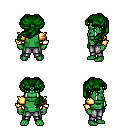
a pixel art fantasy rpg character, male body template, orc, green skin, gold arm armor, metal pants, green princess hairstyle, four views (front, back, left, right), 2x2 character sprite sheet, small pixel art, hard edges, no anti-aliasing